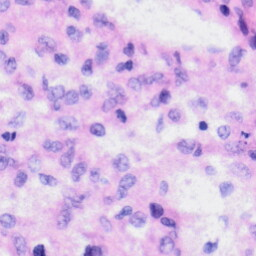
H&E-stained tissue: Liver